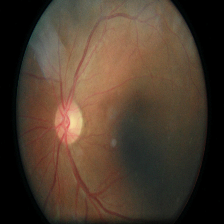
Diabetic retinopathy grade: Moderate